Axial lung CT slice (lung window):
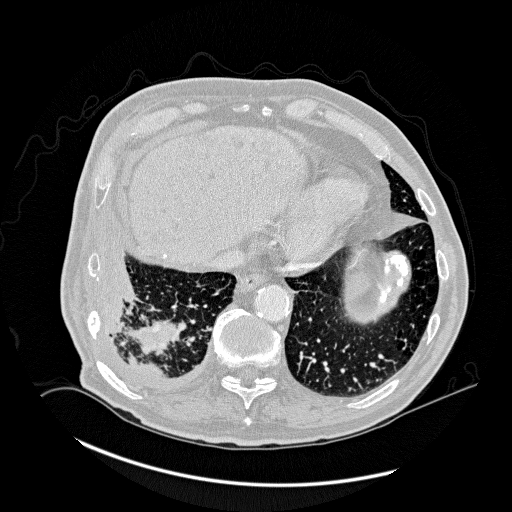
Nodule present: no